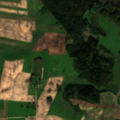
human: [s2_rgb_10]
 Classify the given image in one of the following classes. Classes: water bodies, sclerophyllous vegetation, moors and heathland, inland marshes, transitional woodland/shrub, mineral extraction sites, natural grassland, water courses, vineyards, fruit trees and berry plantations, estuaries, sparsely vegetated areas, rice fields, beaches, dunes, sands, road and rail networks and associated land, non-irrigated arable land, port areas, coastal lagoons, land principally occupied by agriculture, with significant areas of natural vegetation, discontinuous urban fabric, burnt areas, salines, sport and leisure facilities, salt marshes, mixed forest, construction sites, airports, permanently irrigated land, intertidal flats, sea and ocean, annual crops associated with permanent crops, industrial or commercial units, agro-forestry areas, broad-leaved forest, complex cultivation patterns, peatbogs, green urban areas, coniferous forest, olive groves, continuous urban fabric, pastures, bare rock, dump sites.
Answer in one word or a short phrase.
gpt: non-irrigated arable land, complex cultivation patterns, mixed forest, transitional woodland/shrub